Question: Active Directory.
How can I get all security groups in a specific folder?

Say my domain is "cfs". I am going to list all security groups in cfs\CHC_APP.
Thanks.
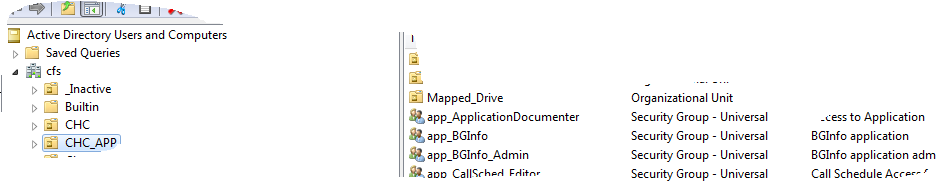
Answer: You would do something like this:
'''
DirectoryEntry searchBase = new DirectoryEntry("LDAP://OU=CHC_APP,DC=cfs");
DirectorySearcher searcher = new DirectorySearcher(searchBase);
searcher.Filter = "(&(objectCategory=group)(objectClass=group)(groupType:1.2.840.113556.1.4.803:=<PHONE>))";
SearchResultCollection results = searcher.FindAll();
//do something with results
'''